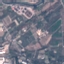
Land use / land cover class: PermanentCrop